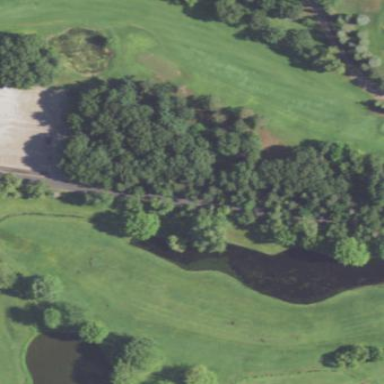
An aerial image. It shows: Area of rough grass used for golf.